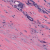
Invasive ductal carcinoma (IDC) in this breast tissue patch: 1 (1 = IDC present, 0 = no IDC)